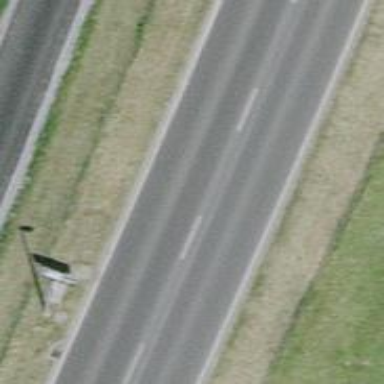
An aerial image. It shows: Secondary road.